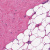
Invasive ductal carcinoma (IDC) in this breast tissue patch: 0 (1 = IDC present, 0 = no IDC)